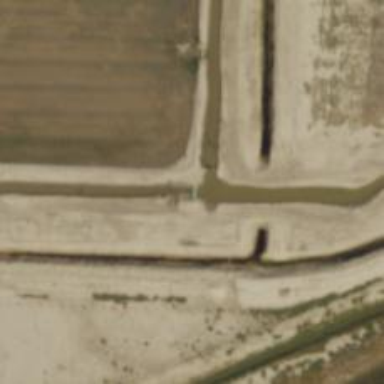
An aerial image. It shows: Sluice gate on waterway.